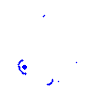
Particle: kaon